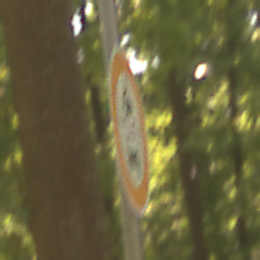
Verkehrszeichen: VerbotKraftfahrzeuge
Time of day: Midday
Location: Outdoor (Nature)
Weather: PartlyCloudy
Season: NotSpecified
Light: Natural